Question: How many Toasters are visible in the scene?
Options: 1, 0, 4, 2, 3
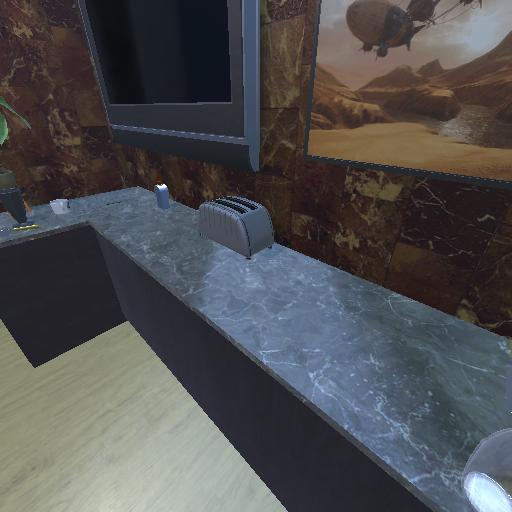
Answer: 1